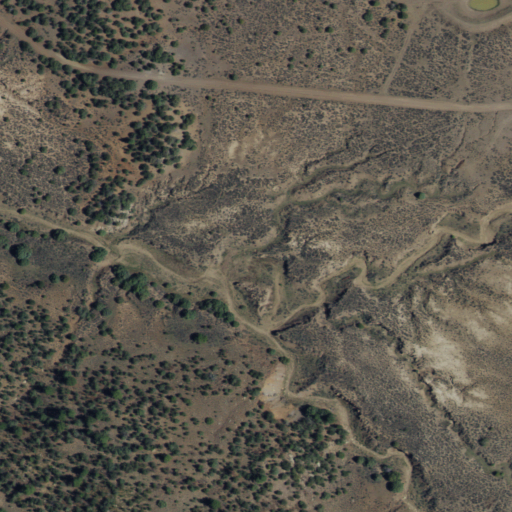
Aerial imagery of valley in New Mexico named La Chamisalosa Canyon containing shrub, evergreen forest, and grassland